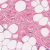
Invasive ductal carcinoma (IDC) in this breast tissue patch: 0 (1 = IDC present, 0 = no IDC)